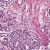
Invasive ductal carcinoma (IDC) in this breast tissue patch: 1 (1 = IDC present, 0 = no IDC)